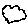
Label: cloud